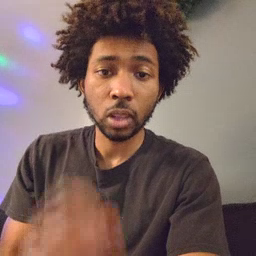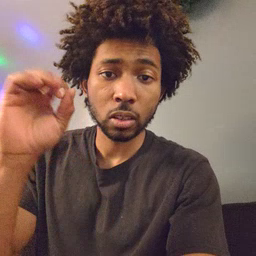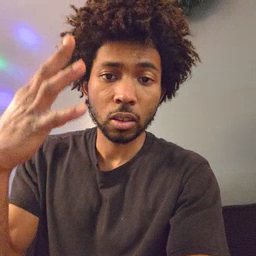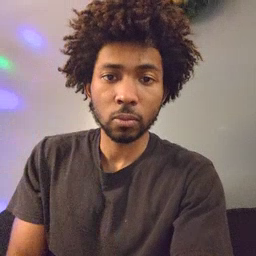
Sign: sun